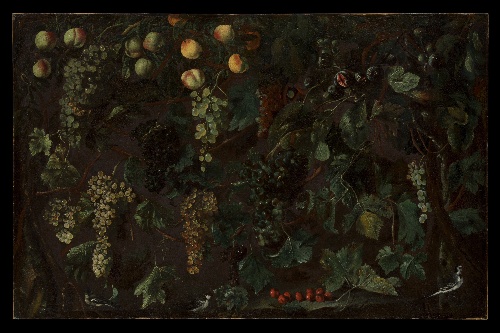
Title: Grape Vines and Fruit, with Three Wagtails
Artist: Bartolomeo Cavarozzi
Artist bio: Italian, Viterbo 1587–1625 Rome
Date: ca. 1615–18
Object type: Painting
Classification: Paintings
Medium: Oil on canvas
Dimensions: 40 × 61 3/4 in. (101.6 × 156.8 cm)
Department: European Paintings
Credit line: Gift of Claire and Giovanni Sarti, in honor of Keith Christiansen, 2016
Accession year: 2016
Repository: Metropolitan Museum of Art, New York, NY
Tags: Birds|Grapes|Vines|Still Life